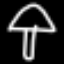
Label: mushroom